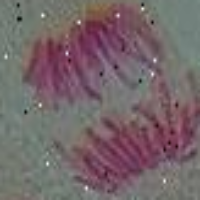
Label: anaphase